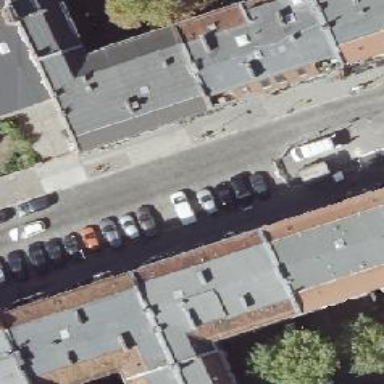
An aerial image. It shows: Residential road with sidewalks on both sides and parking lane on the right.